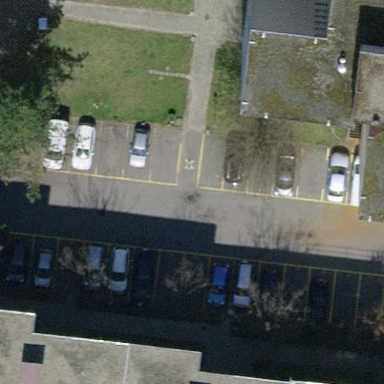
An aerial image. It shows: Parking area with surface.